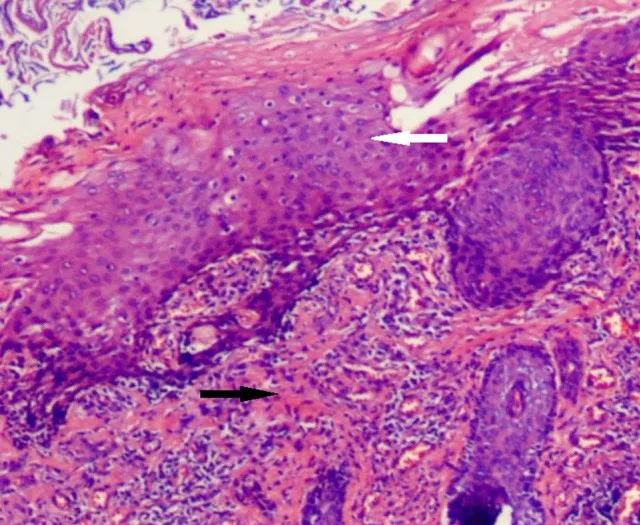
Histological findings (H&E). The duct is predominantly lined by squamous epithelium (white arrow) and smooth-muscle (black arrow).
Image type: pathology (h&e)